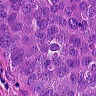
Metastatic tissue present: yes